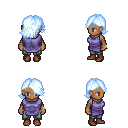
a pixel art fantasy rpg character, female body template, human, dark skin, chain tabard jacket, teal pants, white cyan swoop hairstyle, bracelets, brown shoes, four views (front, back, left, right), 2x2 character sprite sheet, small pixel art, hard edges, no anti-aliasing